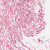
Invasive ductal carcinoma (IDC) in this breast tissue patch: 0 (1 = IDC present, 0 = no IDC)